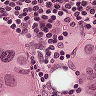
Metastatic tissue present: yes